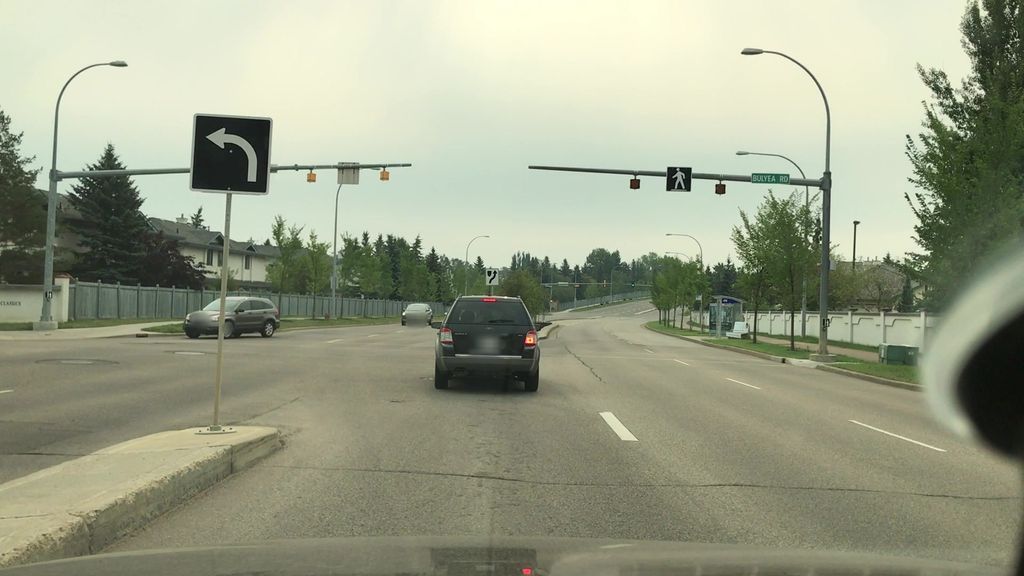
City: edmonton